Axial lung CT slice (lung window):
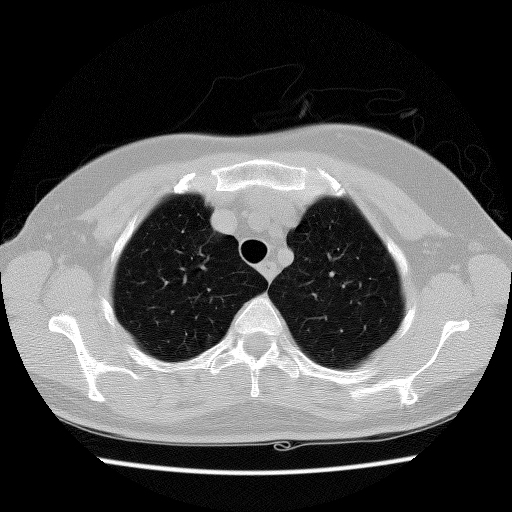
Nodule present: no